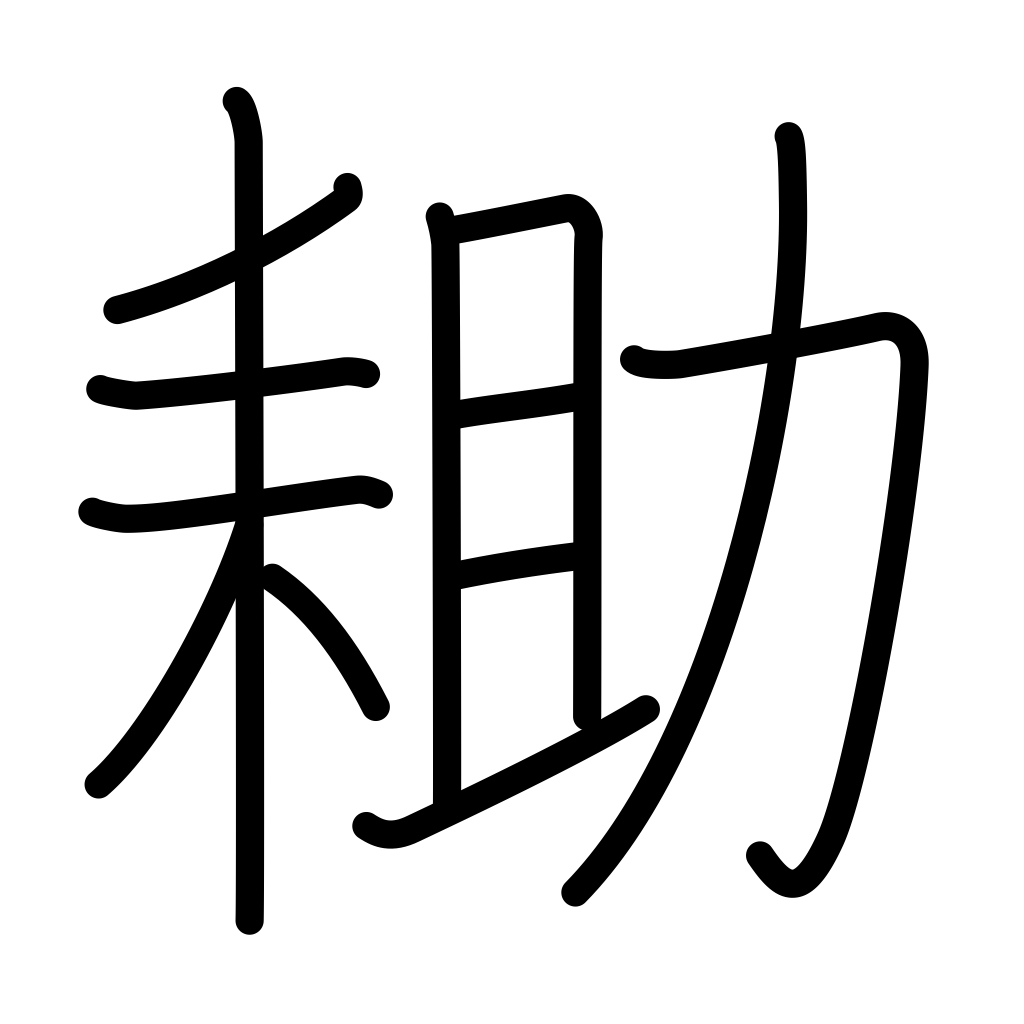
Meaning: plough, spade